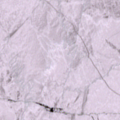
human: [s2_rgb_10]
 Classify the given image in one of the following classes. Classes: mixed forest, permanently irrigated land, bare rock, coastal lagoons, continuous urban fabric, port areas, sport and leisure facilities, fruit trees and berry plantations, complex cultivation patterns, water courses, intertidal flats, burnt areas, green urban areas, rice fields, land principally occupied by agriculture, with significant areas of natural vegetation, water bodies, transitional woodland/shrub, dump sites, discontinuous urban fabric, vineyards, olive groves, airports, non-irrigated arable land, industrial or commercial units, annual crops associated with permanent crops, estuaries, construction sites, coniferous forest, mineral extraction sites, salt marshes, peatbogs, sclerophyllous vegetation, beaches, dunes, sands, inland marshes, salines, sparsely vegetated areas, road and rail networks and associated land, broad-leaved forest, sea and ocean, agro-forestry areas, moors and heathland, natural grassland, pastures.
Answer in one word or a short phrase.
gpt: sea and ocean